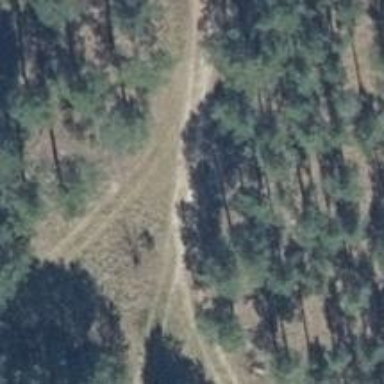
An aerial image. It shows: Sandy track with grade 4 tracktype.